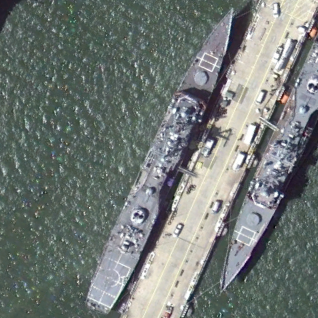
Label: cruiser